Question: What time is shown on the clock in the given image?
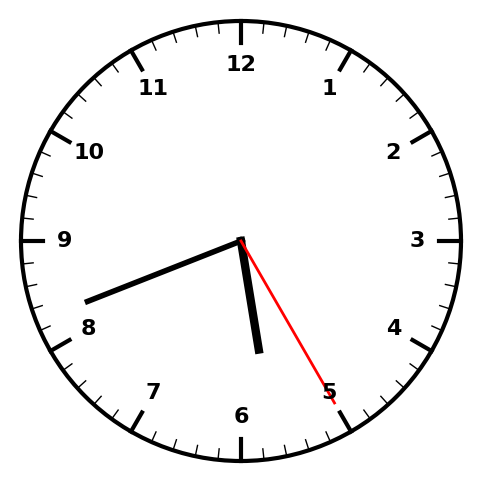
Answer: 05:41:25